Question: I'm using CSS Grid to display all the photos pulled in by instafeed.js. It works for the first set of photos perfectly, but when I add a "Load More..." button using the 'next()' function it entirely breaks the grid layout.
The image shows the first red box which are the initial images that load fine then a second red box which are the images that load when using 'next()'.

'''
<style>
.grid-gallery {
display: grid;
grid-template-columns: repeat(auto-fill, minmax(200px, auto));
grid-auto-rows: 200px;
grid-gap: 1em;
}
@supports (display: grid) {
.grid-gallery-item {
margin: 0;
max-width: none;
}
}
.grid-gallery-item:first-child {
grid-row: span 2;
grid-column: span 2;
}
.grid-gallery-item:nth-child(3n+1):nth-child(even) {
grid-row: span 2;
}
.grid-gallery-item:nth-child(3n+1):nth-child(odd) {
grid-column: span 2;
}
.grid-gallery-item > img {
width: 100%;
/*max-*/height: 100%;
object-fit: cover;
}
</style>
<div class="container">
<div id="instafeed" class="grid-gallery"></div>
<div class="row">
<div class="col-xs-offset-2 col-xs-8 col-md-offset-5 col-md-2">
<button type="button" class="btn btn-md btn-primary btn-block" name="load-more" id="load-more">Load More...</button>
</div>
</div>
<script type="text/javascript">
var loadButton = document.getElementById('load-more');
var feed = new Instafeed({
clientId: '<client ID>',
get: 'user',
userId: '<user ID>',
accessToken: '<access token>',
template: '<a href="{{link}}" class="grid-gallery-item" target="_blank"><img src="{}" /></a>',
resolution: 'standard_resolution',
limit: 60,
after: function() {
if (!this.hasNext()) {
loadButton.setAttribute('disabled', 'disabled');
}
}
});
loadButton.addEventListener('click', function() {
feed.next();
});
feed.run();
</script>
</div>
'''
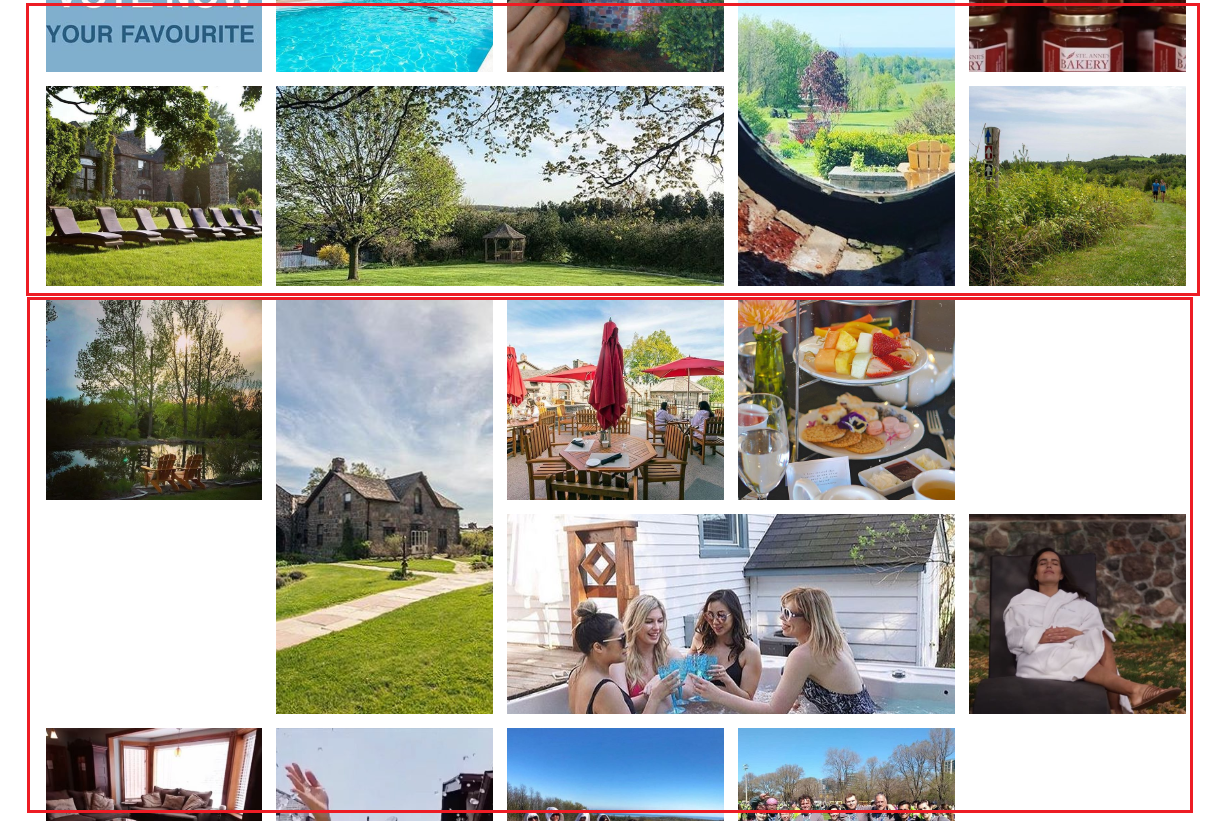
Answer: Adding 'grid-auto-flow: dense;' to my '.grid-gallery' CSS made it work.